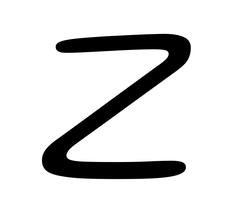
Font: Gluten_ExtraLight